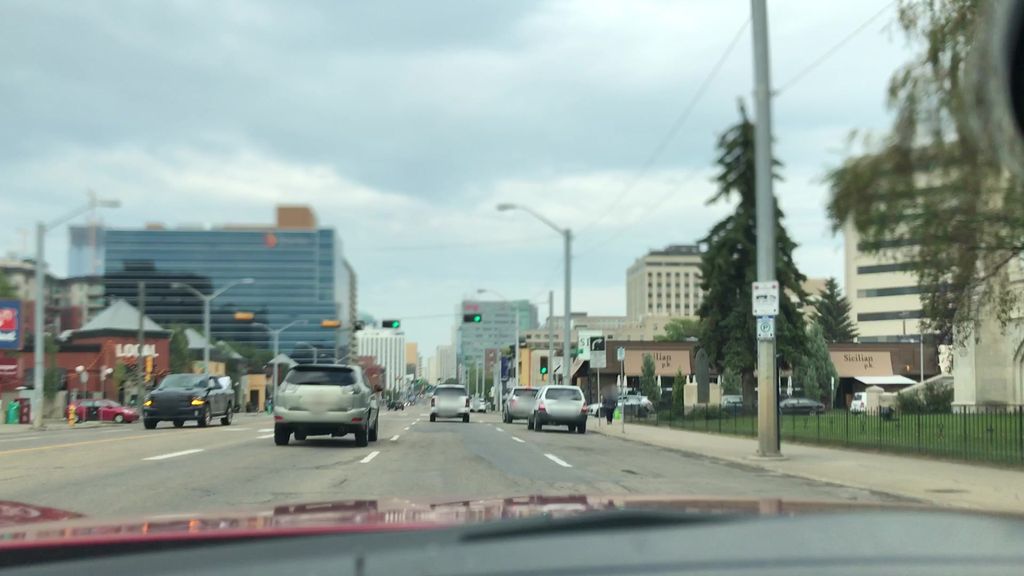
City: edmonton